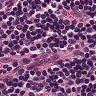
Metastatic tissue present: no